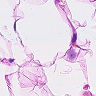
Metastatic tissue present: no